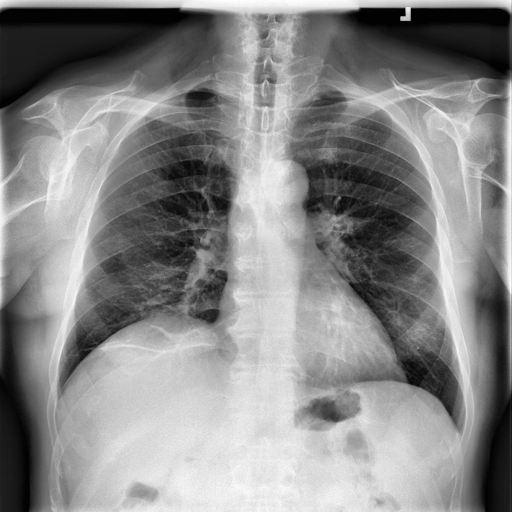
Finding: NORMAL